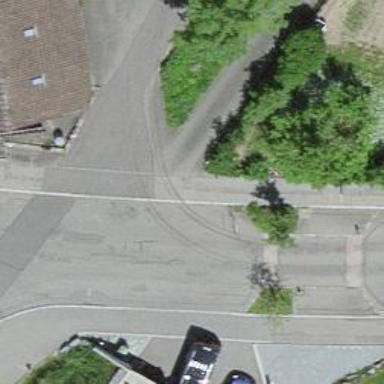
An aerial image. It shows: Uncontrolled road crossing.